高三 · 组合数学
元宵节灯展后, 悬挂有 8 盛不同的花灯需要取下, 如图所示, 每次取 1 血, 则不同的取法共有 ( ).

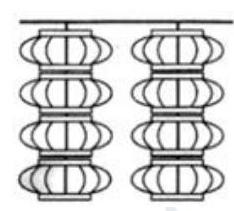
A. 32 种
B. 70 种
C. 90 种
D. 280 种
答案: B
解析: 答案: B

【解析】 因为取灯时每次只能取一盛, 所以每串灯必须先取下面的灯,

即每串灯取下的顺序确定, 取下的方法有 $\frac{A_{8}^{8}}{A_{4}^{4} A_{4}^{4}}=70$ 种.

故答案为: B